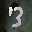
Label: 3